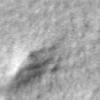
Label: no_change